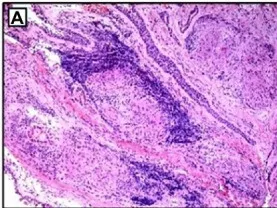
Histopathological examination:. Non-necrotizing granulomas in bronchial mucosa, and ,acid-fast stain showing absence of AFB.
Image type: pathology (acid_fast)